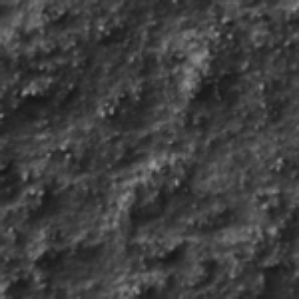
Label: frost